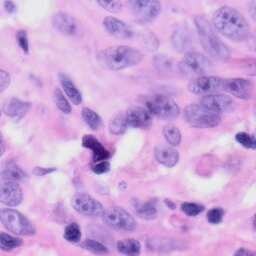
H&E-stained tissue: Skin